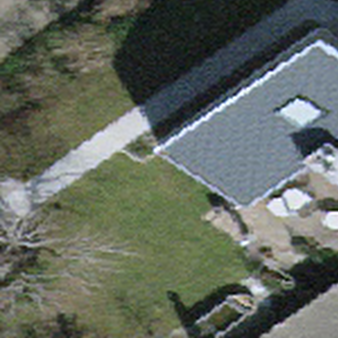
Label: other